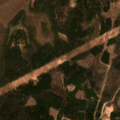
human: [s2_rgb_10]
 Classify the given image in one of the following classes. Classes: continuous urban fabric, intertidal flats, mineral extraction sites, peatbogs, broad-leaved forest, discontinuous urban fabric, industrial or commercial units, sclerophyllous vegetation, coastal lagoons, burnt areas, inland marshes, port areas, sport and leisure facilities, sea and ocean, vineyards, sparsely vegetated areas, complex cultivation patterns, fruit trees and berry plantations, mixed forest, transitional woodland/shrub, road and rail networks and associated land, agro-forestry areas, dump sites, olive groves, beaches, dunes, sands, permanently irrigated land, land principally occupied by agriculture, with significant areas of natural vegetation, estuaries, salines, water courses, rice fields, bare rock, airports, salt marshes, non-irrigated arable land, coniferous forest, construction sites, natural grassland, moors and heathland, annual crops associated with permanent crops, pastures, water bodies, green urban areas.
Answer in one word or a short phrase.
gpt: land principally occupied by agriculture, with significant areas of natural vegetation, mixed forest, transitional woodland/shrub, peatbogs